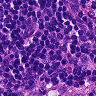
Metastatic tissue present: no